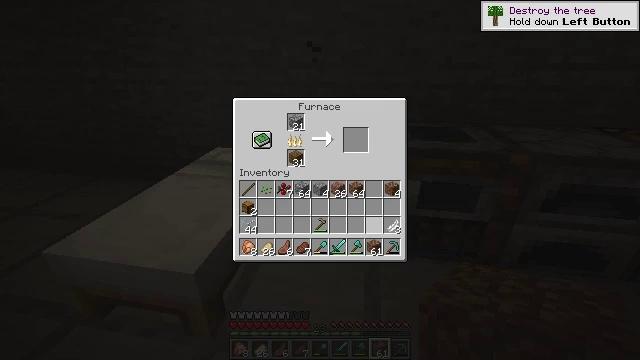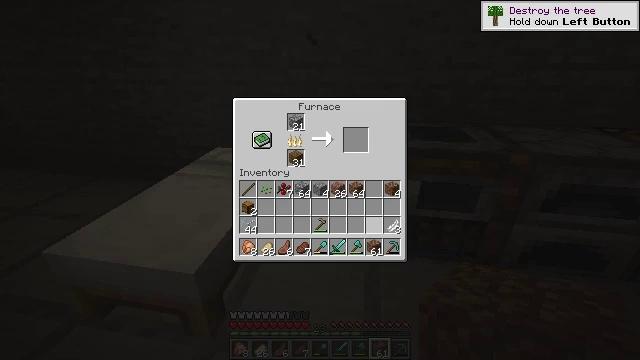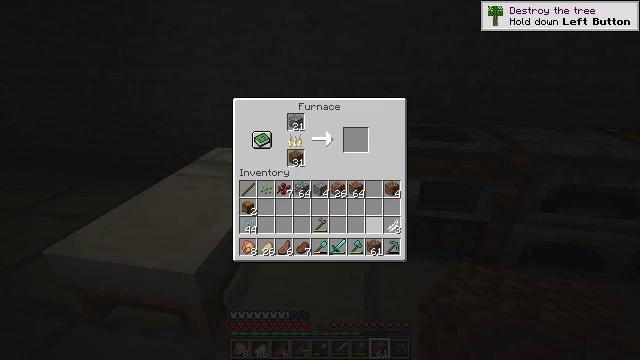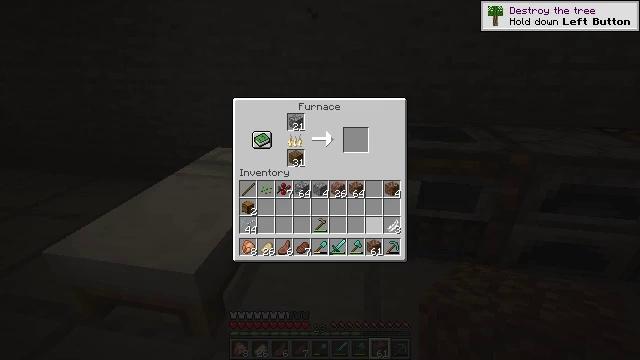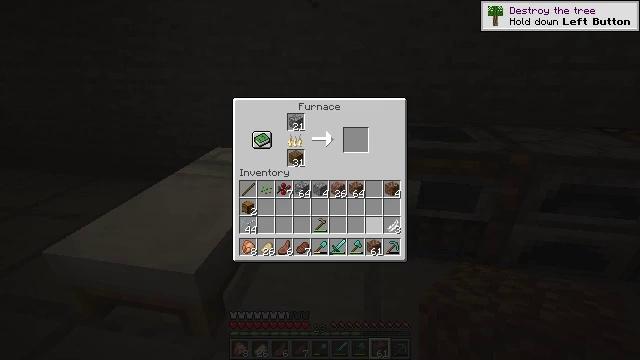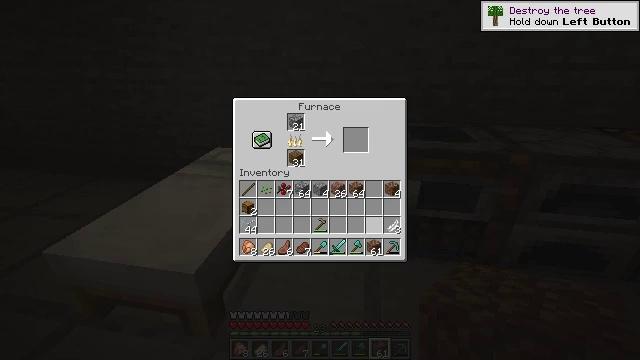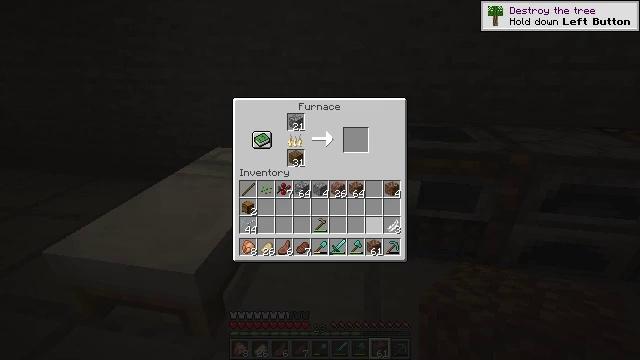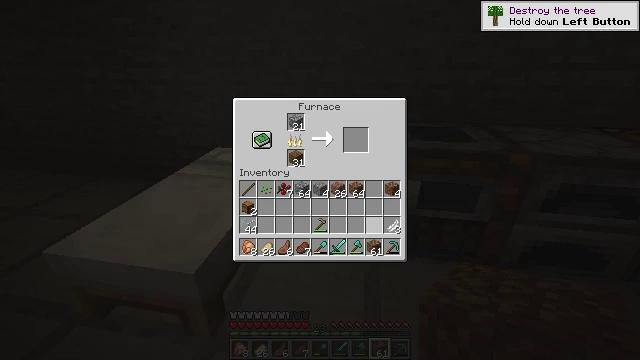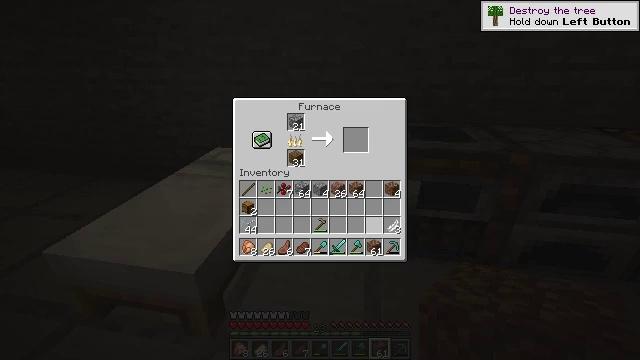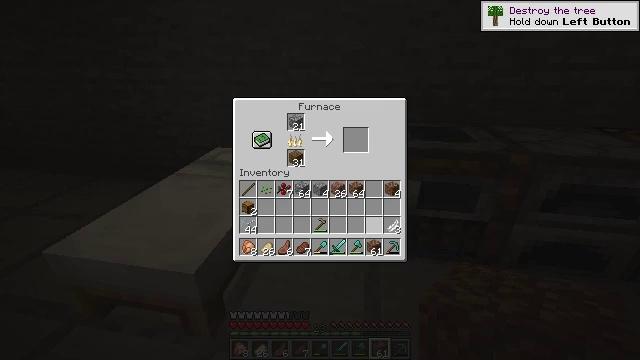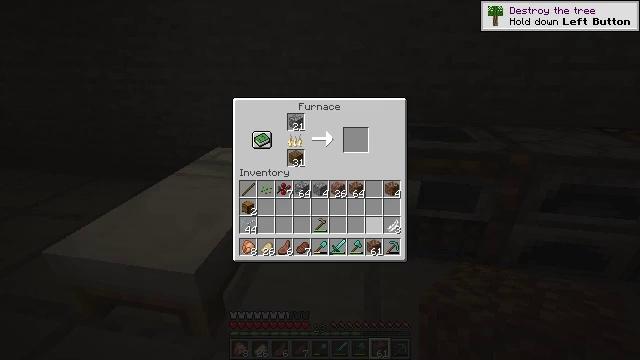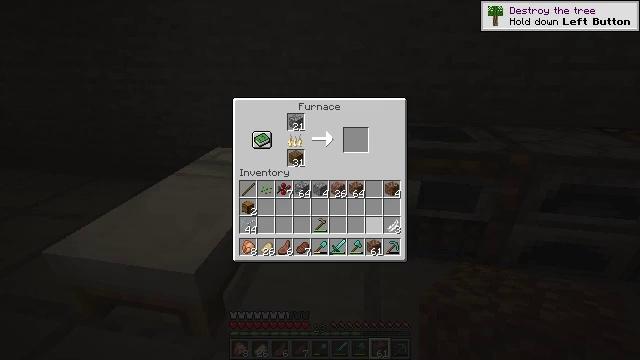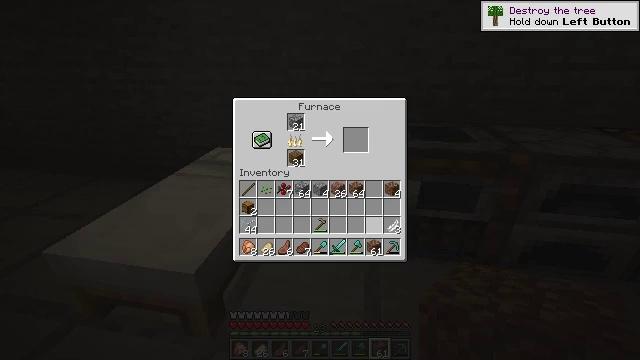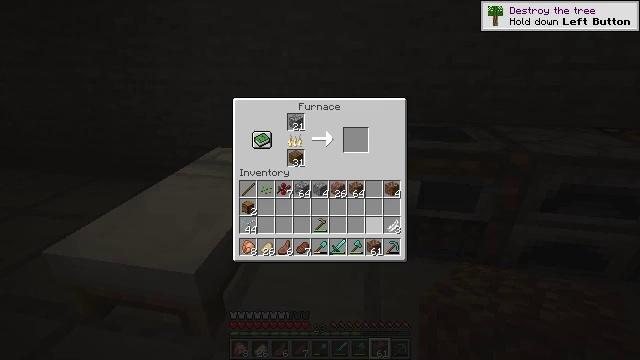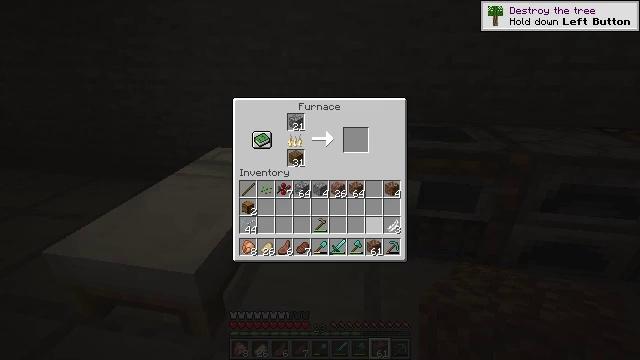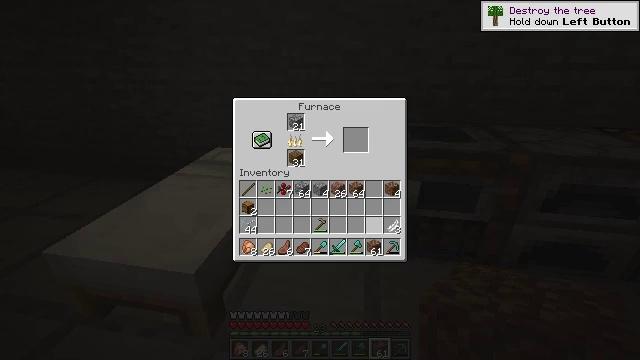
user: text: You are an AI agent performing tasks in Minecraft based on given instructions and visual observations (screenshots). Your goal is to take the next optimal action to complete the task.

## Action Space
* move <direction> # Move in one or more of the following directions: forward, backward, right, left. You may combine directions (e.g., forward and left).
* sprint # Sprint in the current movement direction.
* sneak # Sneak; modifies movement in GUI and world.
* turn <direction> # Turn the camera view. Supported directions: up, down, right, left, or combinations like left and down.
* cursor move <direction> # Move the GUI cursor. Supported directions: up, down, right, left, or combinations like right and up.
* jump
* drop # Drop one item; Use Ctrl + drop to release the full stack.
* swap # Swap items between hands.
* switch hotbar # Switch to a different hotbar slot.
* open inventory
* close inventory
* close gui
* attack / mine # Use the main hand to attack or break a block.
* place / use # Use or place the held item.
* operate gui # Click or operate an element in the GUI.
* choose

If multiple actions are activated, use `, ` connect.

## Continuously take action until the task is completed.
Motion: motion action
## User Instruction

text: Gather materials from the sweet berry bush.
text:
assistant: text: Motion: no_op
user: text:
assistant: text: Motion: no_op
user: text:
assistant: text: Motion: no_op
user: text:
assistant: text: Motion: no_op
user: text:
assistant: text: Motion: no_op
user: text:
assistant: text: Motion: no_op
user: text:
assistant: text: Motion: no_op
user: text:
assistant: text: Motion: no_op
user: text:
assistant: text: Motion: no_op
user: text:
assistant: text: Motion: no_op
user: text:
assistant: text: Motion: no_op
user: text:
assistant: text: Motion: no_op
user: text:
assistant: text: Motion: no_op
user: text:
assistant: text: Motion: no_op
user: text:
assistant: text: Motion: no_op
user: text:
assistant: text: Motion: no_op
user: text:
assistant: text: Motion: no_op
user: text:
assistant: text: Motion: no_op
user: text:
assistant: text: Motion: no_op
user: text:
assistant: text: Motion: no_op
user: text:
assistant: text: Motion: no_op
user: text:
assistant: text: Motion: no_op
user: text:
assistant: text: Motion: no_op
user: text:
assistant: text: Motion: no_op
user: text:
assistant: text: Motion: no_op
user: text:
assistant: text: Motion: no_op
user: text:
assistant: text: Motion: no_op
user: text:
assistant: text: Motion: no_op
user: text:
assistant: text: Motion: no_op
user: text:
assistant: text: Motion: no_op